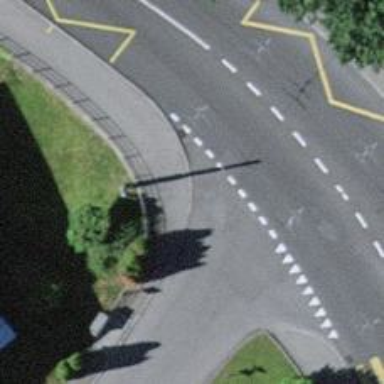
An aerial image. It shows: Kerb serving as barrier.